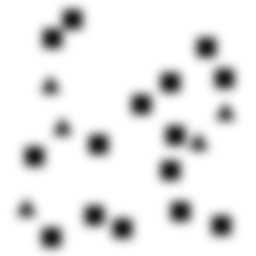
Squares: 15
Triangles: 5
Stars: 0
Total shapes: 20